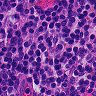
Metastatic tissue present: no